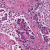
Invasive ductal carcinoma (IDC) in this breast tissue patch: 0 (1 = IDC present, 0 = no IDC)